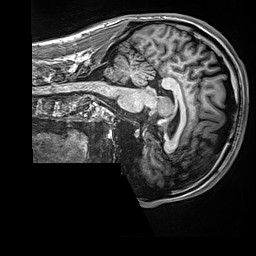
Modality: T1w
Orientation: sagittal
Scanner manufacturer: siemens
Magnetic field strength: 3 T
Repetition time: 2.5 s
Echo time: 0.00299 s